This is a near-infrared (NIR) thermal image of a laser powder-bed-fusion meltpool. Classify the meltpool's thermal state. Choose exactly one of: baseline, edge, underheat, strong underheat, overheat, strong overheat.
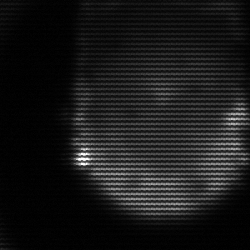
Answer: edge